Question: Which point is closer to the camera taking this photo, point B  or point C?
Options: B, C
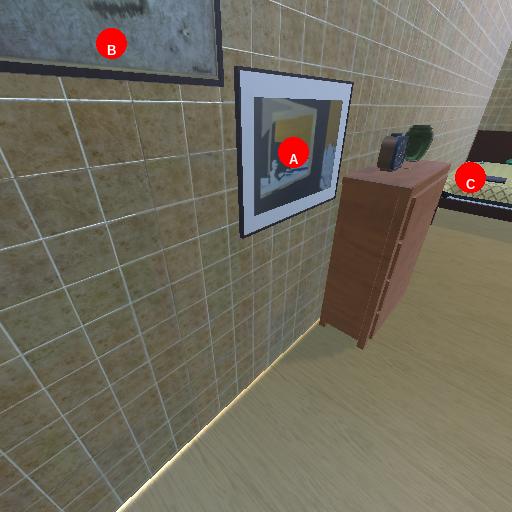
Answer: B